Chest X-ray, PA view. Patient: 8 years old, sex M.
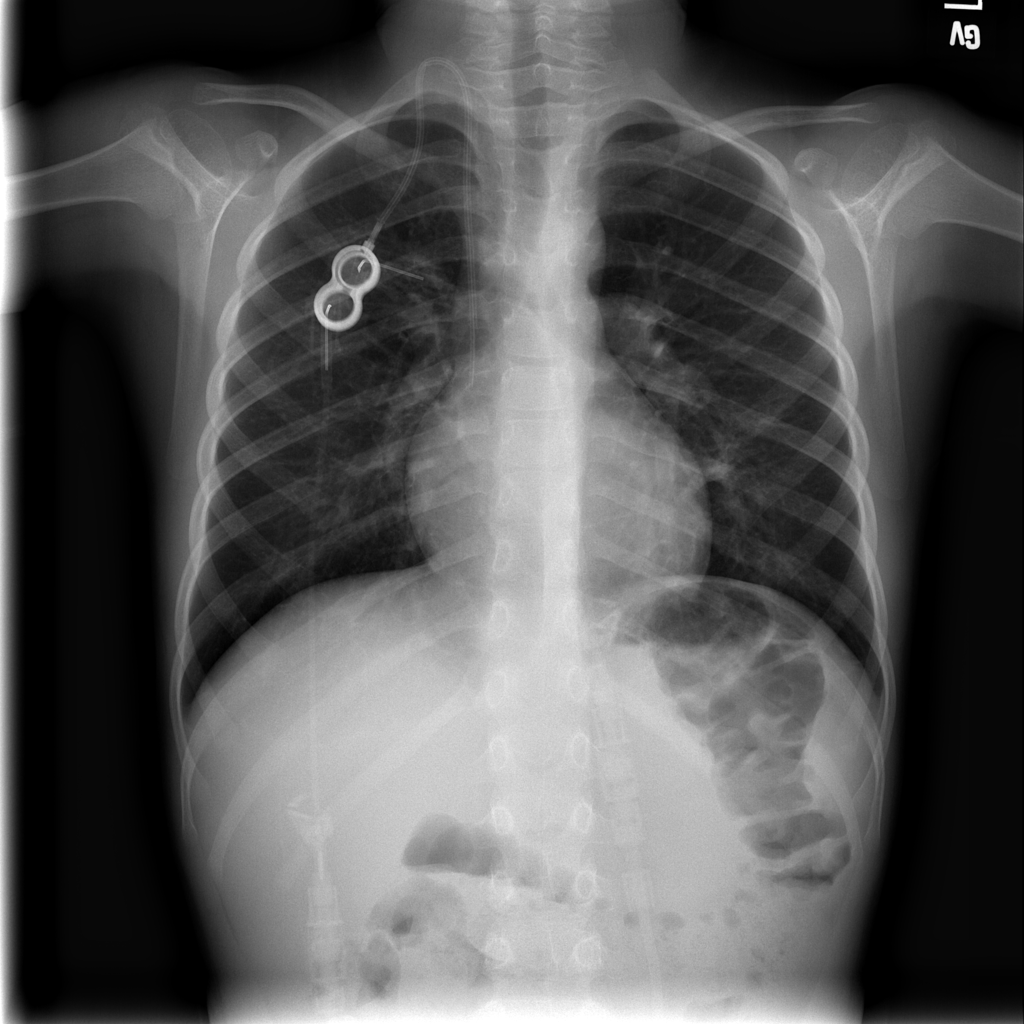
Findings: No Finding